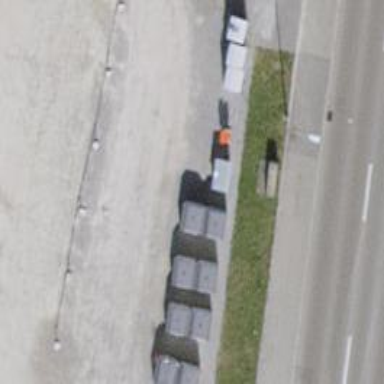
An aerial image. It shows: Recycling container for recycling.